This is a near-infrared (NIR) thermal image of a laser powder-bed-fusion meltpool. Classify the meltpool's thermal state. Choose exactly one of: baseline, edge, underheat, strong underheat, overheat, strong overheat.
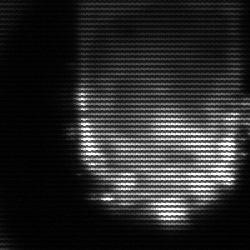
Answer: baseline